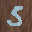
Label: 5